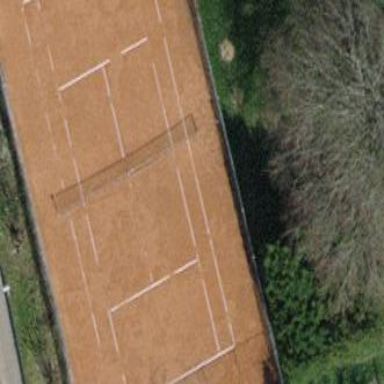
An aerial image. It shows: Tennis court on pitch designated for leisure land.